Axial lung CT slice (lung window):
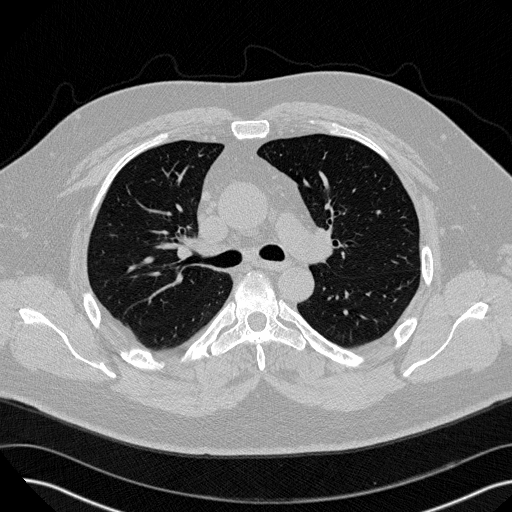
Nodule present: no